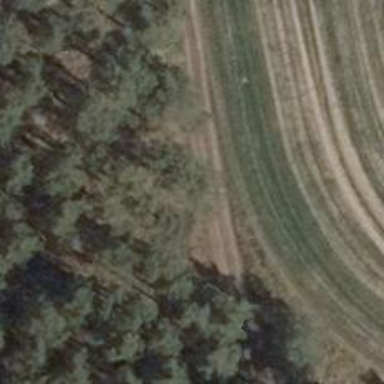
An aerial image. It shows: Ground track with tracktype of grade4.